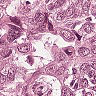
Metastatic tissue present: yes